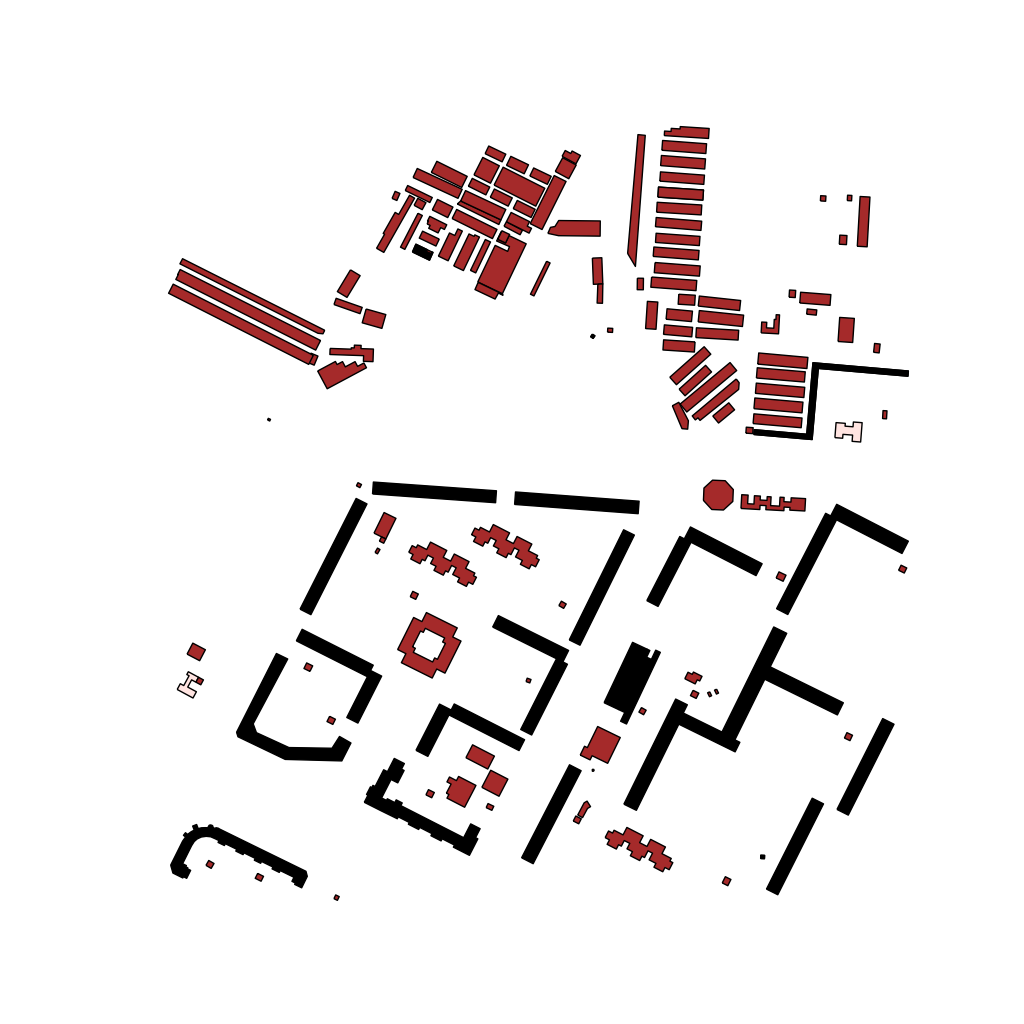
Tags: overhead vector_map, business, recreation, residential, special, modern, soviet, high_rise, individual_rise, medium_rise, density_2, Building, Facility, Gas, School, 1.0 km²